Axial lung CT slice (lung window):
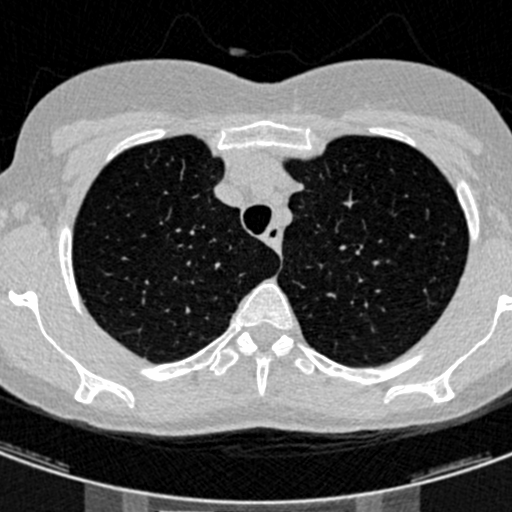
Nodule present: no